Interaction volume radius: 5 \u00c5
Interaction volume height: 20 \u00c5
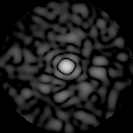
Disorder parameter: 0.8582